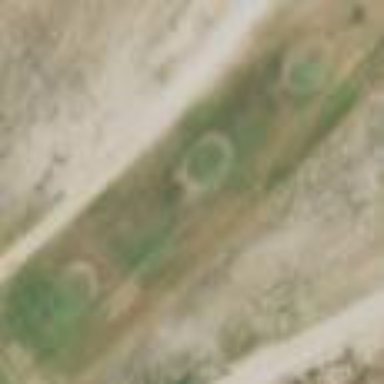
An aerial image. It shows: Grassy area designated as golf tee.